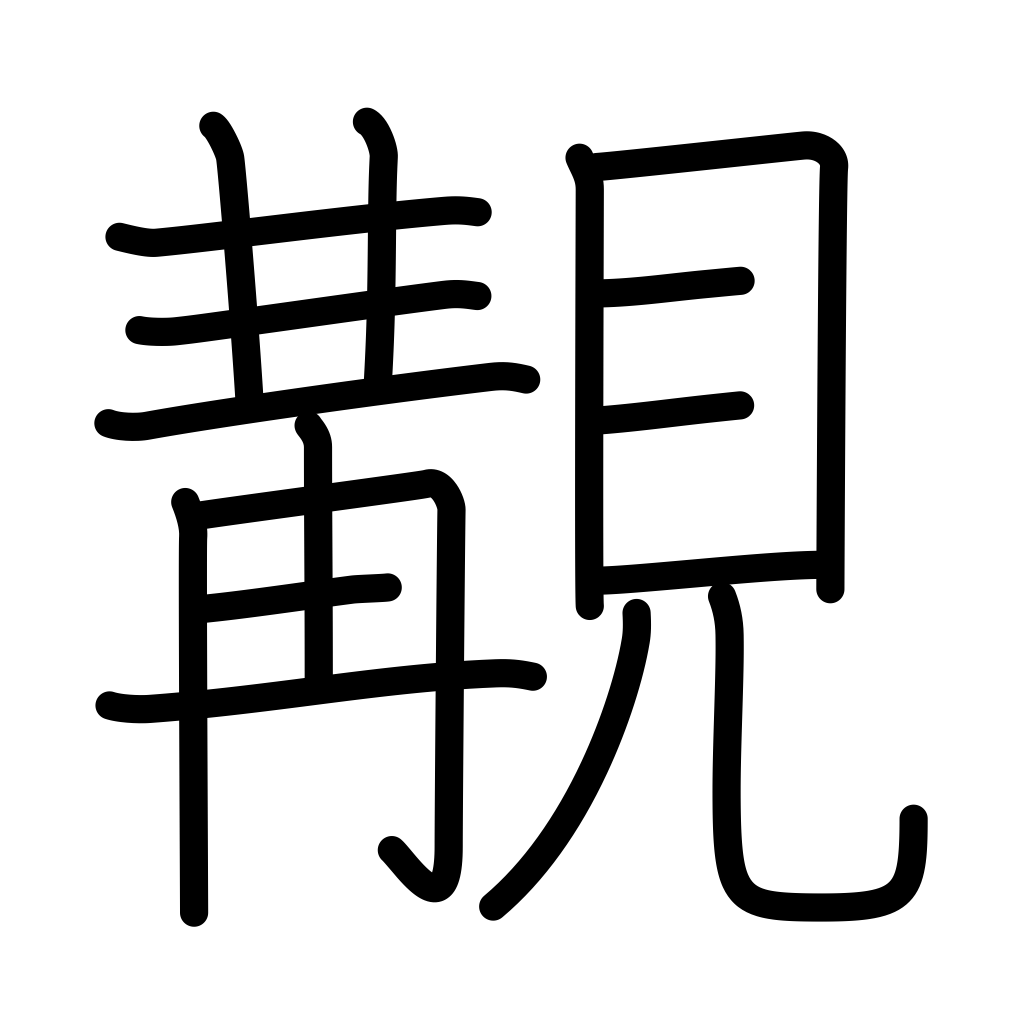
Meaning: happening to meet